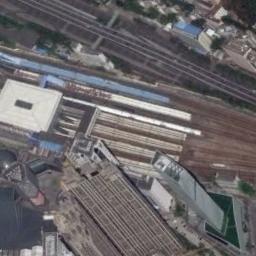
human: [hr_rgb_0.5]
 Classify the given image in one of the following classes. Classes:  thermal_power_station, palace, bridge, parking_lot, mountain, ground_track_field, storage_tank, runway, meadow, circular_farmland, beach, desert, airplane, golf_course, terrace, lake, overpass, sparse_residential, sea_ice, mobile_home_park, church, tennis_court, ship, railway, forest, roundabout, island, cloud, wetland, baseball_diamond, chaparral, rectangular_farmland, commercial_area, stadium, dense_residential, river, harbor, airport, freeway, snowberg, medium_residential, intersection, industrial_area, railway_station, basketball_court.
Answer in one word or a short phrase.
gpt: railway_station